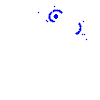
Particle: kaon